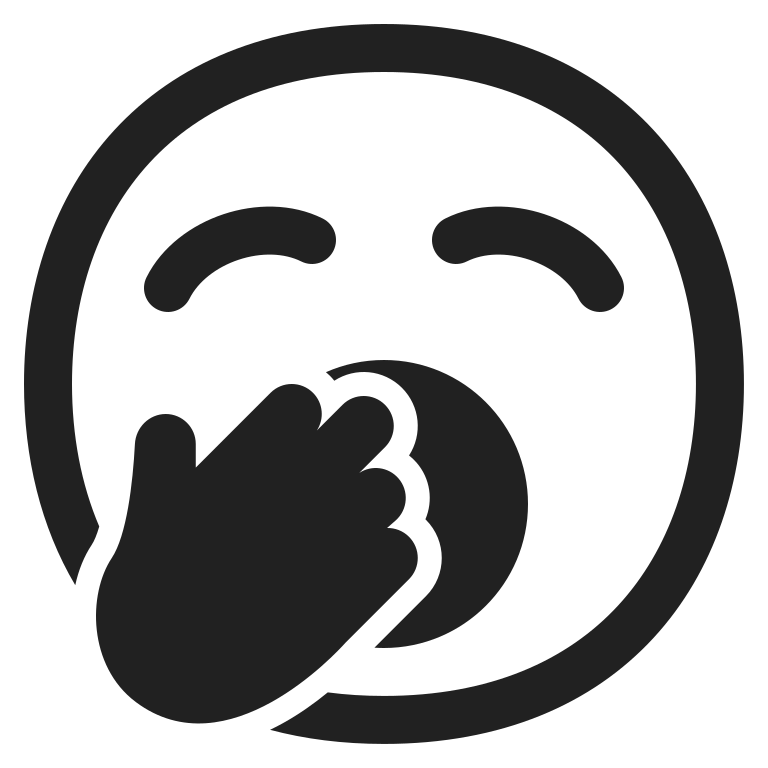
yawning face high contrast